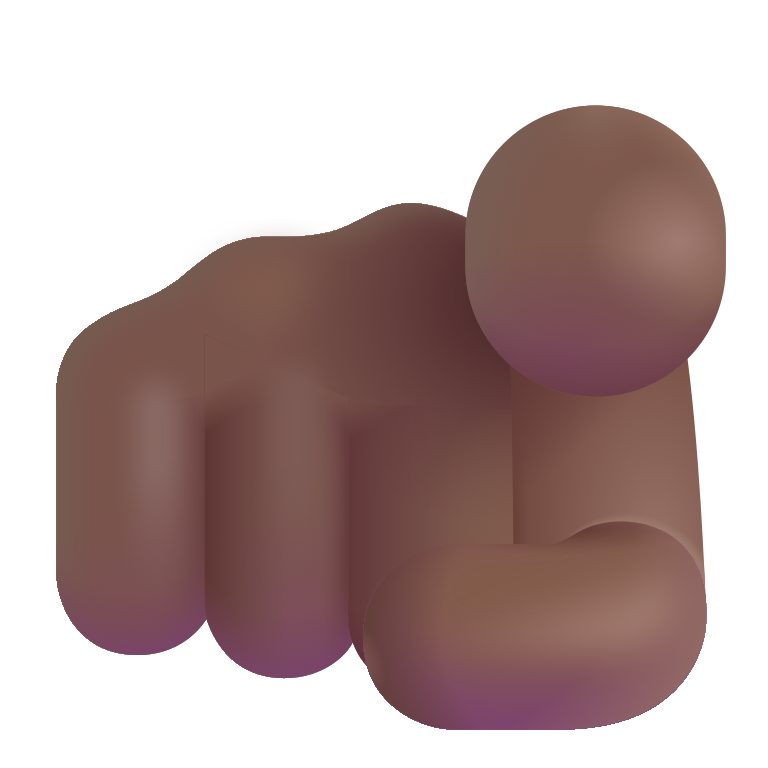
index pointing at the viewer color  dark